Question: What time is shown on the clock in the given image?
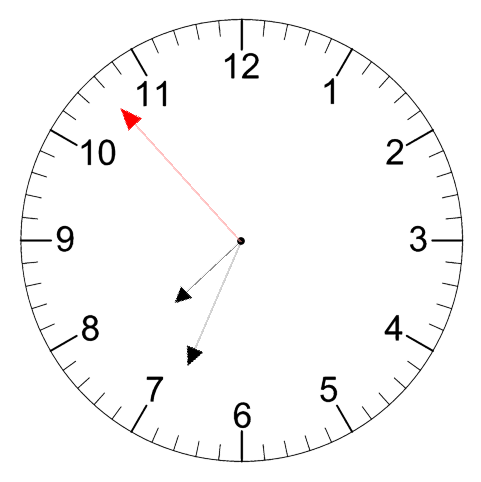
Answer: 07:33:53